Field crop: maize
Growth stage: 2
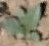
Species: datura